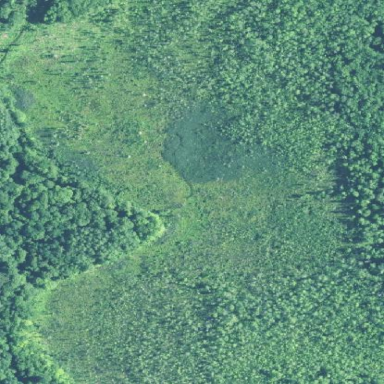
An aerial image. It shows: Swamp in wetland area.